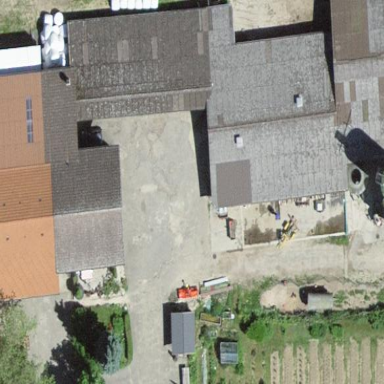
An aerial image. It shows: Farmyard area.